Interaction volume radius: 10 \u00c5
Interaction volume height: 10 \u00c5
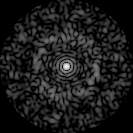
Disorder parameter: 0.8189